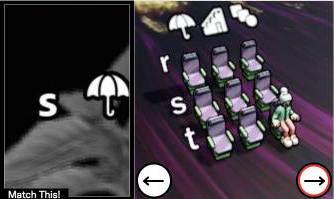
Task: seats
Answer: no